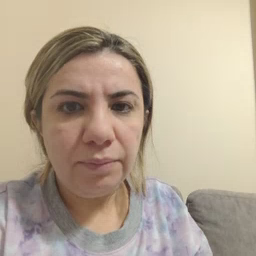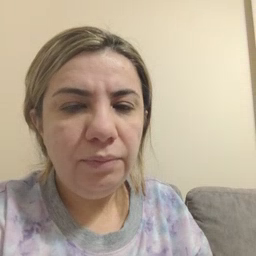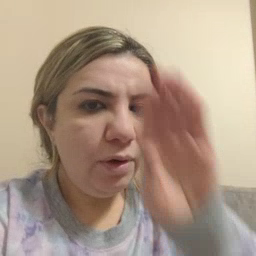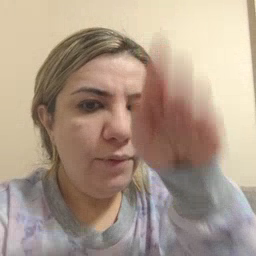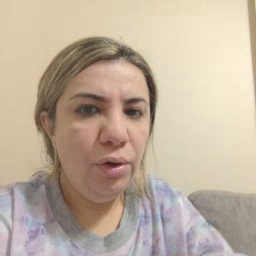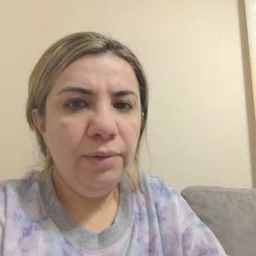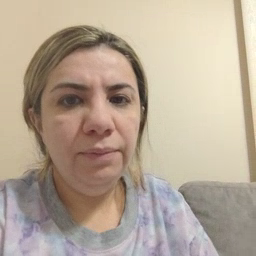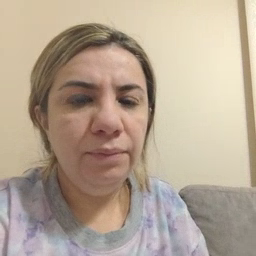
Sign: elephant